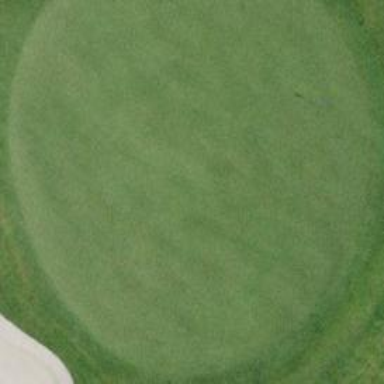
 ideal for leisure and sports activities."